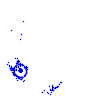
Particle: electron